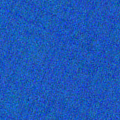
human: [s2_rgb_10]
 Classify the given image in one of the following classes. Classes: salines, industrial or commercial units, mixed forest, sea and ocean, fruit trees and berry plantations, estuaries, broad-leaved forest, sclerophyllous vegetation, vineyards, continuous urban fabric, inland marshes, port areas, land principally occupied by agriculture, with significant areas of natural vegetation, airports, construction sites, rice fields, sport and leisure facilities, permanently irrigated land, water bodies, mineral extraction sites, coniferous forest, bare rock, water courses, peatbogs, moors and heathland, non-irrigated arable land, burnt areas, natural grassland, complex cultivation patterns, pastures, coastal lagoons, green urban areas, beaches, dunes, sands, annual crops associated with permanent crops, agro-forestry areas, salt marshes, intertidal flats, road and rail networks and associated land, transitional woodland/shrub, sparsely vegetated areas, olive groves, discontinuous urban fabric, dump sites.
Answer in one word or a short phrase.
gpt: sea and ocean